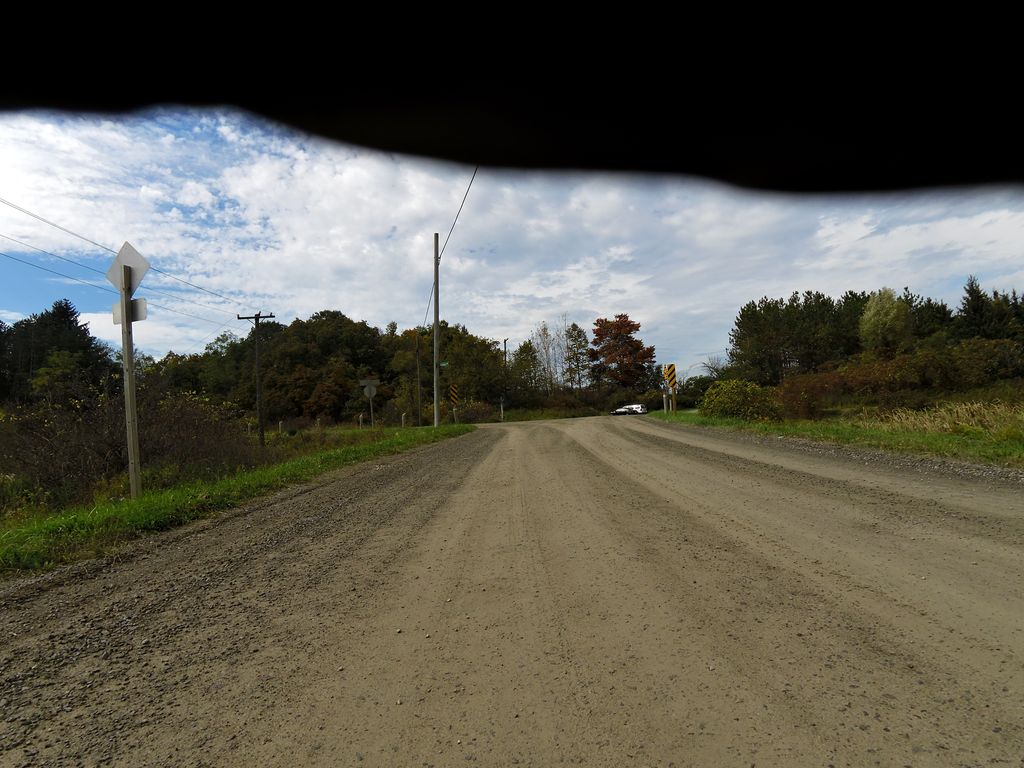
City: hamilton